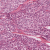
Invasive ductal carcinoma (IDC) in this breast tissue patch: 1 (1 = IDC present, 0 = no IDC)